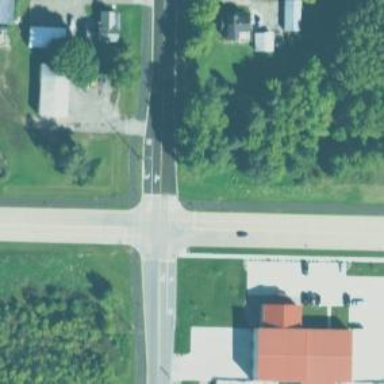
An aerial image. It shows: Road with stop sign.